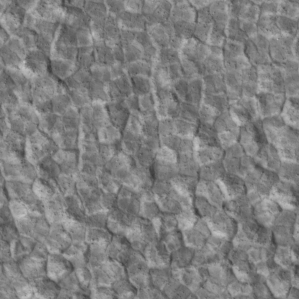
Label: non_frost